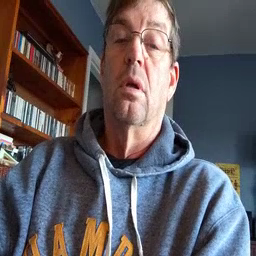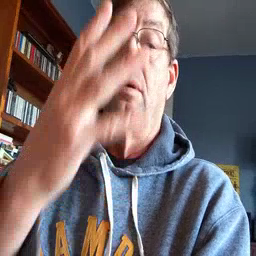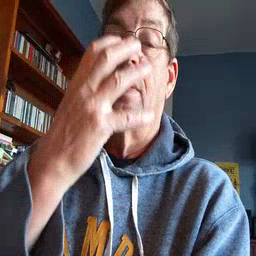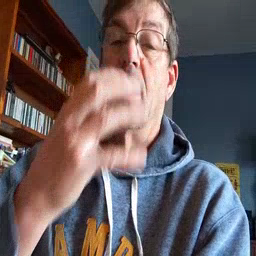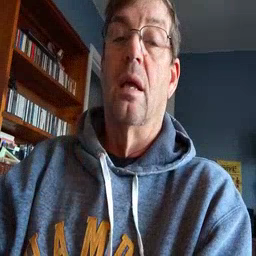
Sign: mad